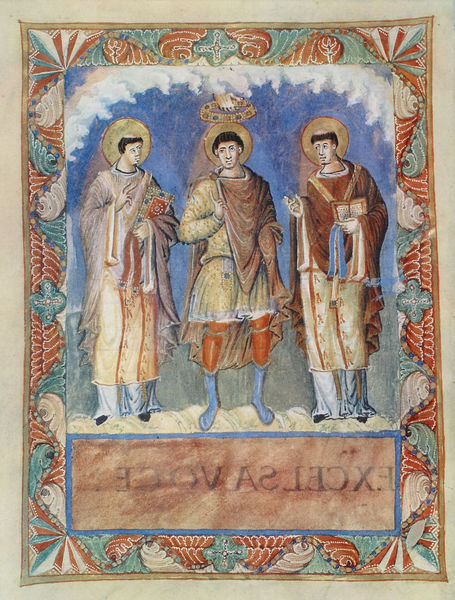
Titel: Sakramentar (Fragment) aus Metz
Künstler: Karl der Kahle
Institution: Paris, Bibliothèque Nationale
Schlagwörter: blau, hand, himmel, umhang, wolken, männer, schwarz, rot, rahmen, stehen, mantel, drei, gewänder, krone, ranken, prister, mönche, heilige, bänder, ornamentik, tonsur, buchmalerei